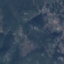
Land use / land cover class: HerbaceousVegetation